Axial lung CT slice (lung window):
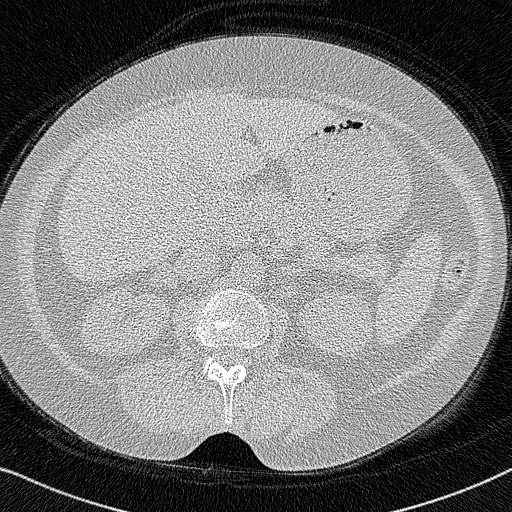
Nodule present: no